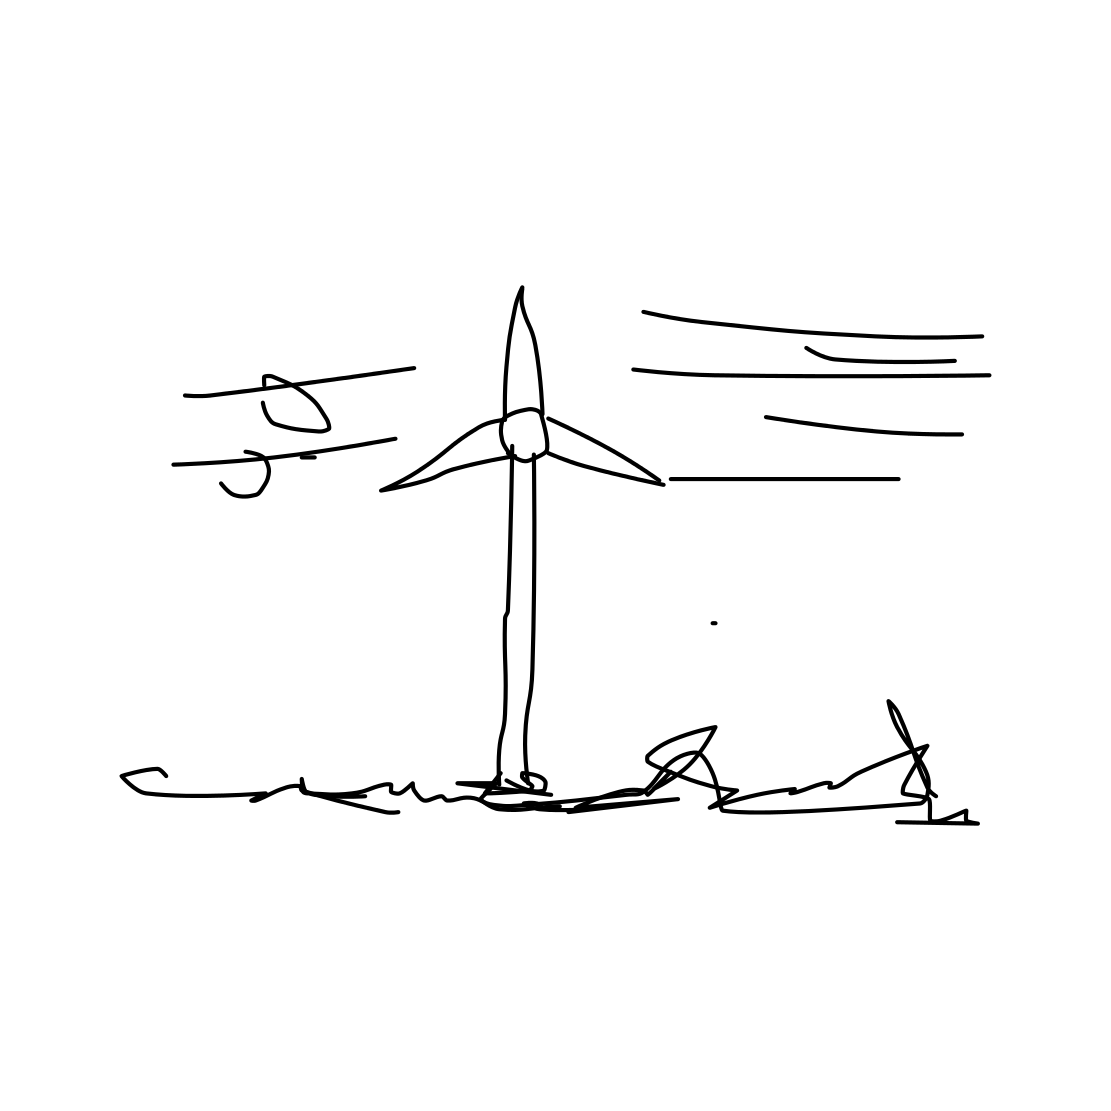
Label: windmill